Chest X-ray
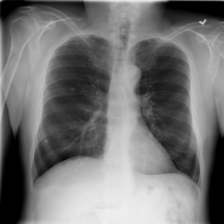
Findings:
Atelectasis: negative
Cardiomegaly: negative
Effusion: negative
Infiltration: negative
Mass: negative
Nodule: positive
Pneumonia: negative
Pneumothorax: negative
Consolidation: negative
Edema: negative
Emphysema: negative
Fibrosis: negative
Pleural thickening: negative
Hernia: negative